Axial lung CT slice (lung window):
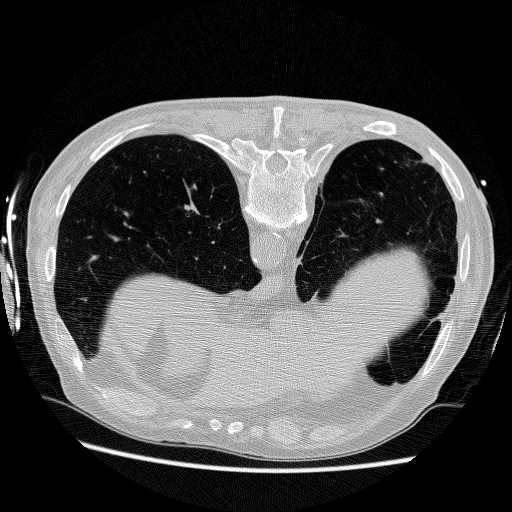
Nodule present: no